Question: How remove default free spaces between UIBarButtonItems on toolbar ?
You can see free space in screen

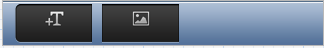
Answer: You want to create a single custom 'UIBarButtonItem'. Use the 'initWithCustomView:' initializer of the 'UIBarButtonItem' class to create an item with both buttons in it. Create your own 'UIView' subclass, a custom 'UIView' with both buttons in it, or use a 'UISegmentedControl' as the custom view directly.